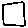
Label: square